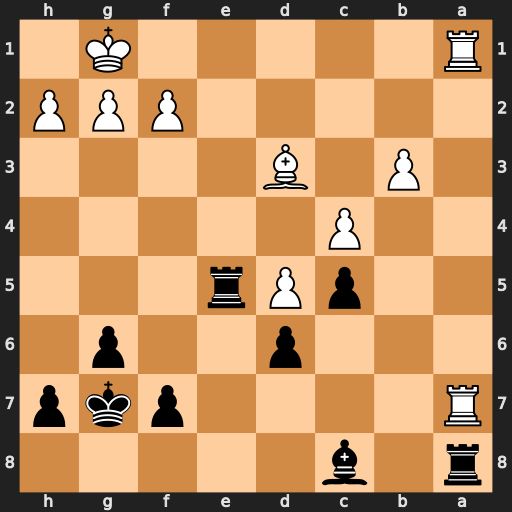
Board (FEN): r1b5/R4pkp/3p2p1/2pPr3/2P5/1P1B4/5PPP/R5K1
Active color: b
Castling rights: -
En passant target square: -
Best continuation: Rxa7 Rxa7 Re1+ Bf1 Bf5